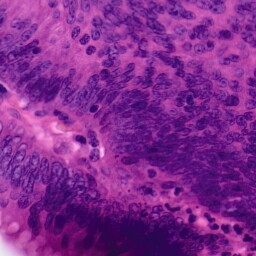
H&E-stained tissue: Colon